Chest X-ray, PA view. Patient: 35 years old, sex M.
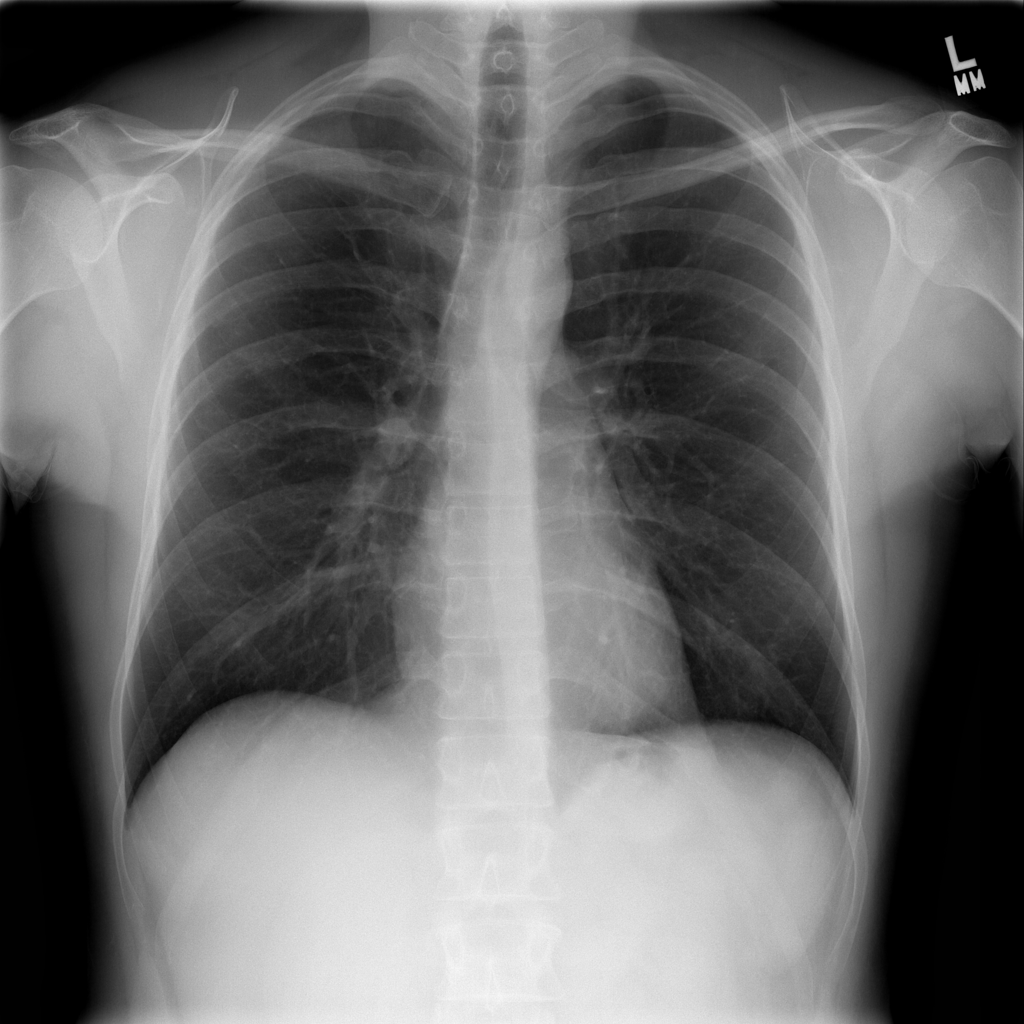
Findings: No Finding